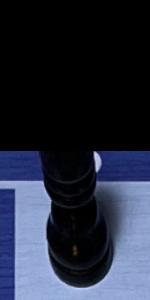
Label: Bishop_Black